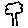
Label: tree